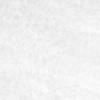
Label: no_change